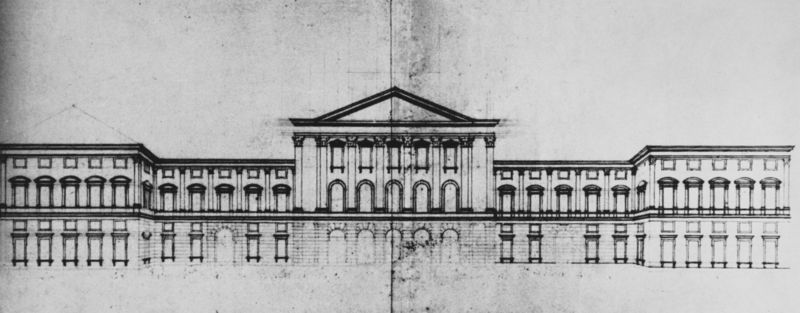
Titel: Projekt für das Neue Schloß in Schleißheim
Künstler: Enrico Zuccalli
Standort: München
Institution: Bayerisches Hauptstaatsarchiv, Plansammlung
Schlagwörter: feder, flügel, weiß, dreieck, fenster, grau, mitte, schwarz, skizze, säule, säulen, tür, zeichnung, dach, gebäude, haus, schloss, muster, alt, architektur, barock, lang, stein, klassizismus, theater, front, frontal, renaissance, zart, vorbau, ecke, ansicht, bogen, fassade, italien, giebel, mauer, ziegel, grafik, linien, hof, weis, pilaster, rundbogen, querformat, vorsprung, könig, falte, symmetrie, anbau, bögen, fugen, tusche, offen, buch, münchen, palast, linie, symmetrisch, druck, stich, seite, schwarzweiß, bleistift, entwurf, pracht, architrav, kapitelle, kapitell, fries, dreiecksgiebel, portal, rustika, sims, seiten, gesims, frontalansicht, risalit, hellgrau, residenz, walmdach, mansarde, mezzanin, portikus, florenz, gärtner, etagen, geschosse, plan, horizontal, achse, achsen, konsolen, konsole, museum, korbbogen, buchseiten, louvre, klassik, rücksprung, stockwerke, knick, geschoss, kapitel, abriss, gebälk, klenze, schinkel, klassizistisch, kaserne, gibel, säulene, aufriss, tympanon, architekturzeichnung, perrault, bauzeichnung, flachdach, mittelrisalit, zeichung, bauplan, kolossalordnung, architekt, eckrisalit, risalite, leonardo, satteldach, zweigeschossig, säulenordnung, segmentgiebel, neoklassizismus, bossen, eckrisalite, dessin, spitzdach, bossenwerk, bosse, ostflügel, fiktion, falz, raffael, enwurf, scloss, verkröpft, bell etage, ädiquula, segmentbogenfenster, segmentgibel, auskragen, bogengibel, cour d'oneur, geschossse, giebe', hauptrisalit, mezaningeschoss, stil louis, kollosalordnung, gebäudeansicht, löngs, #dach